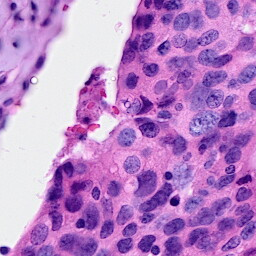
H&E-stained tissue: Breast